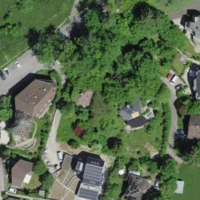
EUNIS habitat code: 55
Species observed at this site:
Trifolium pratense